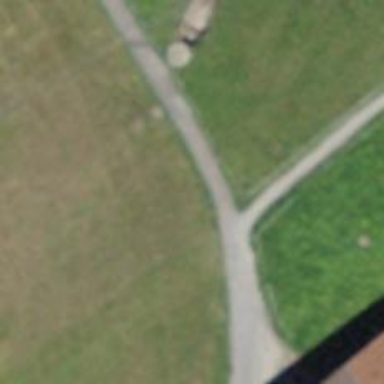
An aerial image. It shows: Path with pebblestone surface.